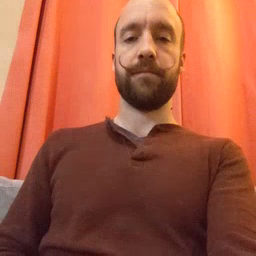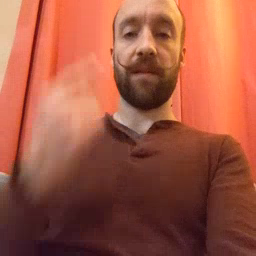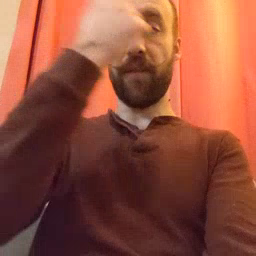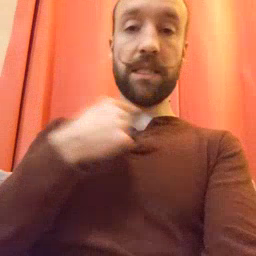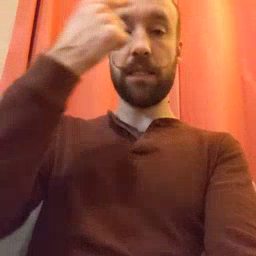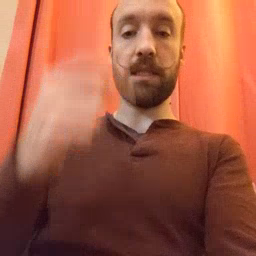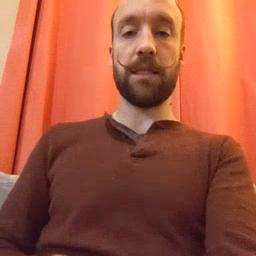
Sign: face